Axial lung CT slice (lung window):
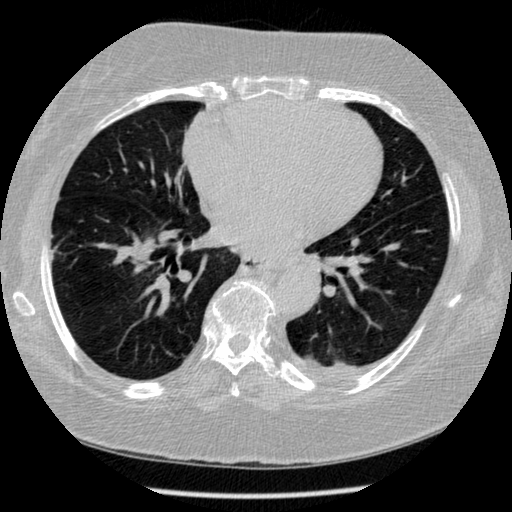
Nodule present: no